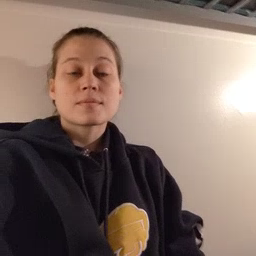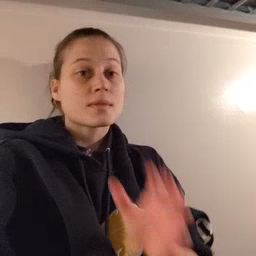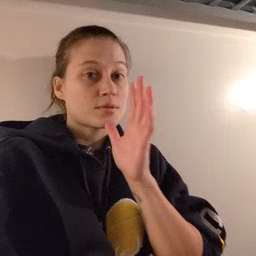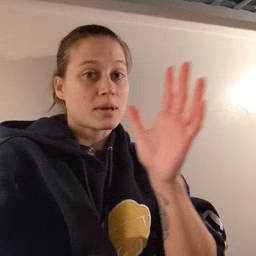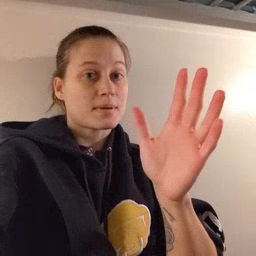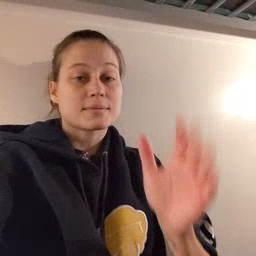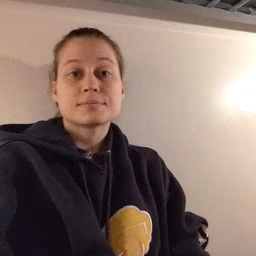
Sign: grandma